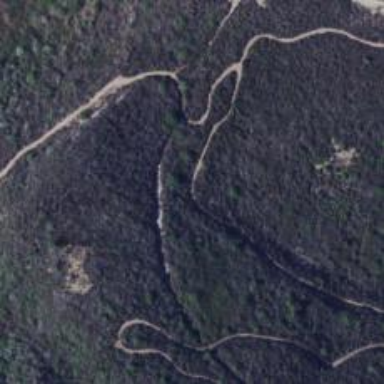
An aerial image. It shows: Path.